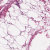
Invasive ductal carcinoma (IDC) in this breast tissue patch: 0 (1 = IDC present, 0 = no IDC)